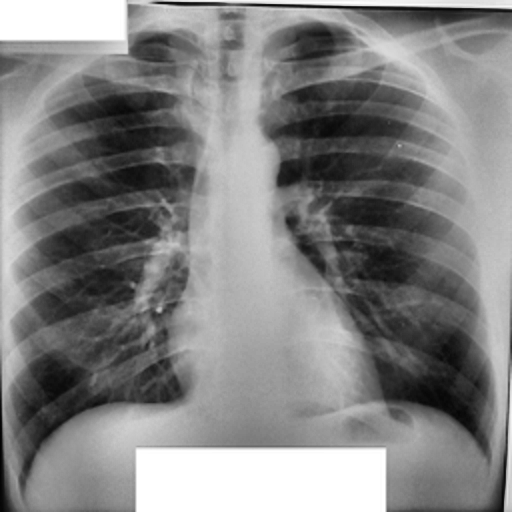
Finding: TUBERCULOSIS